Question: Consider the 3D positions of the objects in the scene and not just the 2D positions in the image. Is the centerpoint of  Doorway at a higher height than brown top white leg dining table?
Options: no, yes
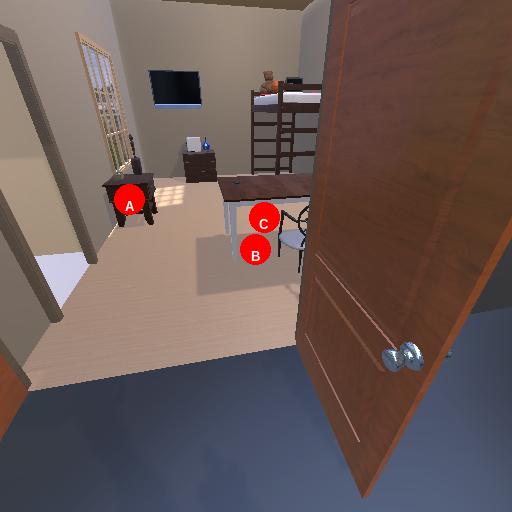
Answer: no